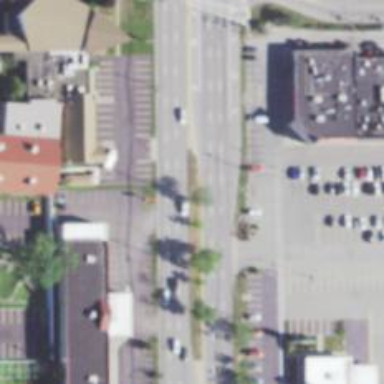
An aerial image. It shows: Primary highway with separate asphalt sidewalks.